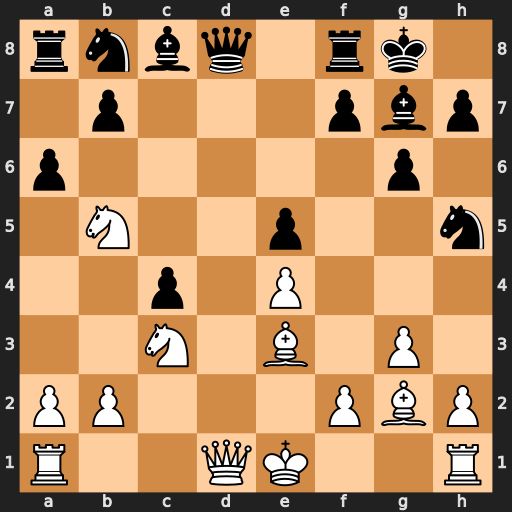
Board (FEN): rnbq1rk1/1p3pbp/p5p1/1N2p2n/2p1P3/2N1B1P1/PP3PBP/R2QK2R
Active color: w
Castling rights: KQ
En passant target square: -
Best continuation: Qxd8 Rxd8 Nc7